RGB frame:
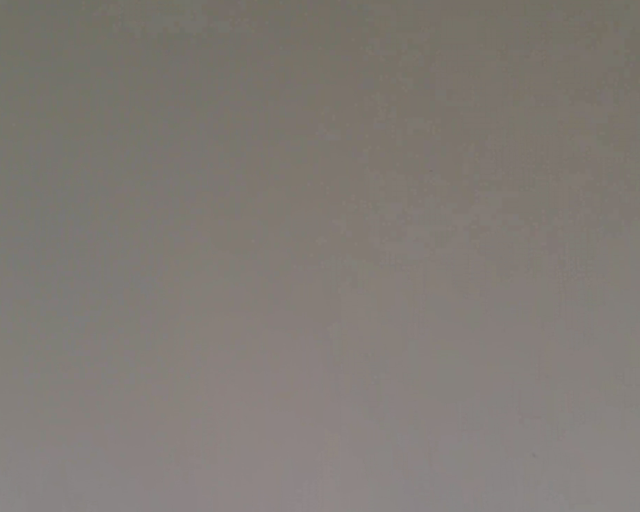
Thermal frame:
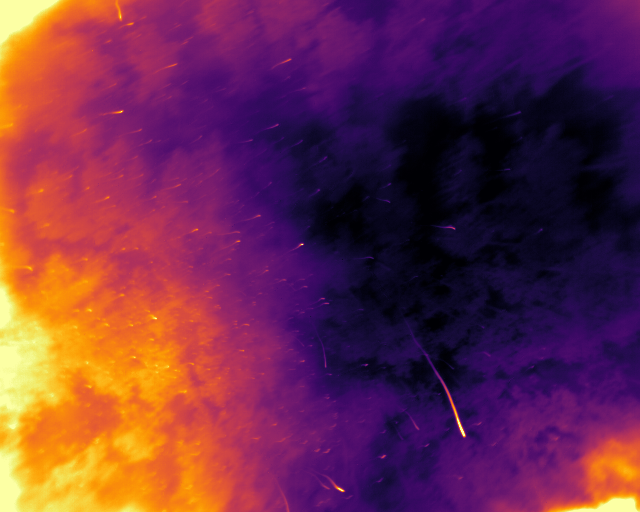
Captured: 2026-02-27 02:37:21
Pixels at or above 80 °C: 71819 (fraction of frame: 0.2192)